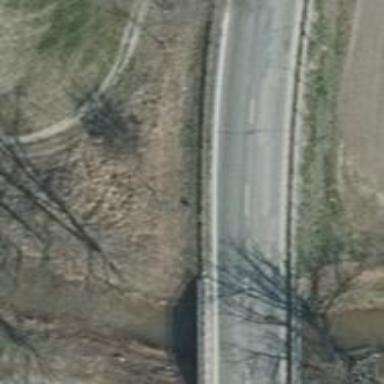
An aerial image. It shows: Secondary road with asphalt surface.